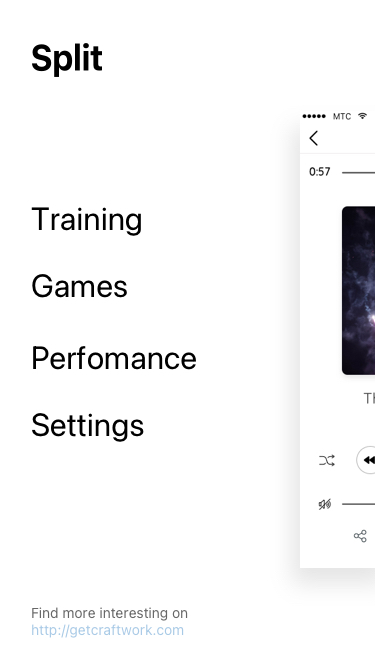
Text in this UI design:
Find more interesting on
http://getcraftwork.com
Settings
Perfomance
Games
Training